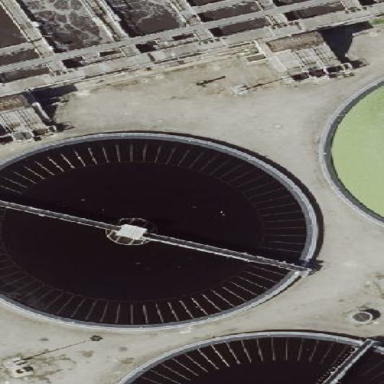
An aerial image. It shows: Body of wastewater.